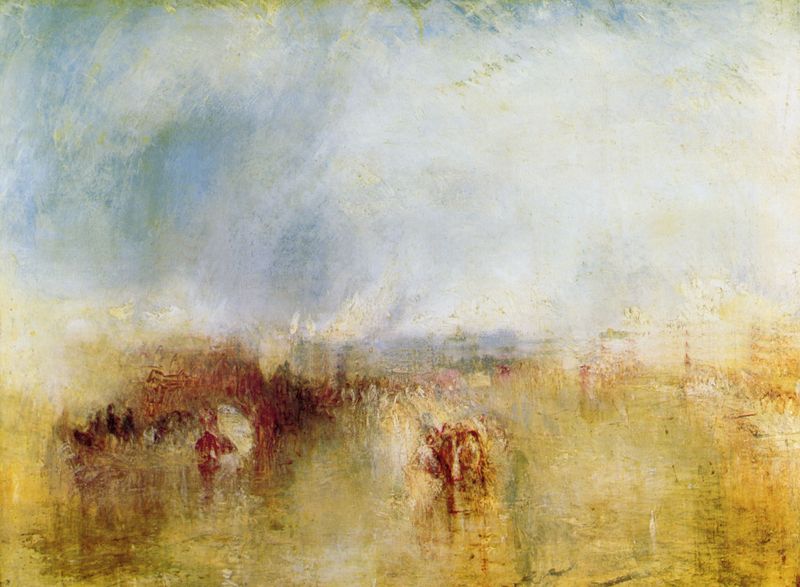
Titel: Bootszug mit entferntem Rauch, Venedig
Künstler: William Turner
Standort: London
Institution: Tate Gallery
Schlagwörter: blau, gemälde, himmel, meer, schatten, wasser, weiß, wolken, aquarell, fluss, gelb, grün, impressionismus, landschaft, menschen, ocker, sand, see, stadt, ufer, bewegung, braun, grau, hintergrund, licht, pastell, schwarz, gebäude, gras, rasen, rot, wiese, wolke, beige, malerei, mensch, öl, erde, feld, felder, ferne, horizont, häuser, natur, schilf, spiegelung, weite, wind, brücke, gewässer, qualm, rauch, gold, personen, england, wald, boot, boote, hellblau, schiffe, segel, strand, bogen, fassaden, venedig, abstrakt, zug, dunst, nebel, figuren, romantik, dampf, seestück, turner, wetter, reflexe, streifen, stimmung, gruppen, unscharf, regen, bahnhof, volk, diffus, verschwommen, rotbraun, schwaden, geschwindigkeit, akademie, ungenau, züge, unschärfe, william, nebelschwaden, william turner, eisenbahnen, eiweiss, volkj